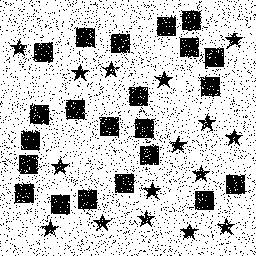
Squares: 22
Triangles: 0
Stars: 16
Total shapes: 38